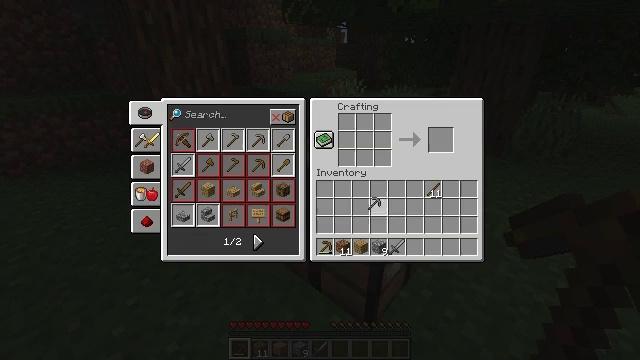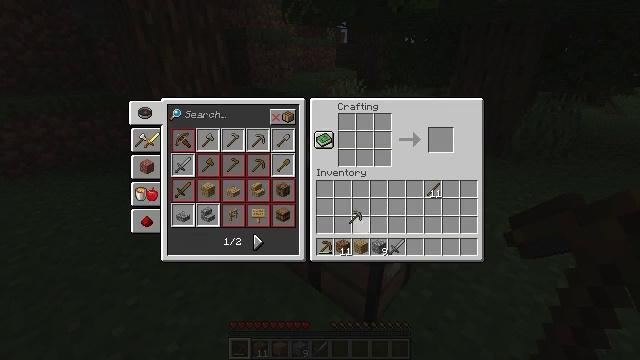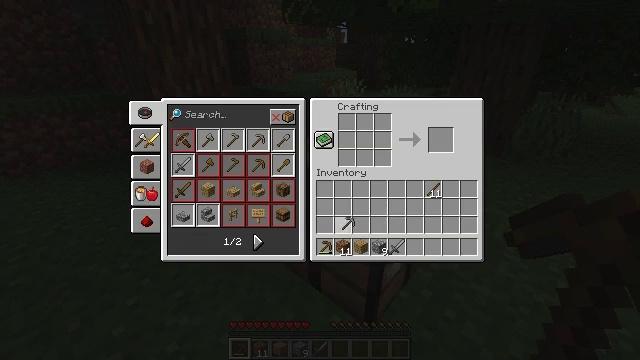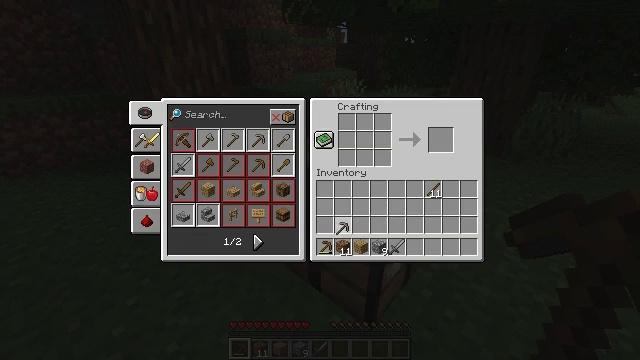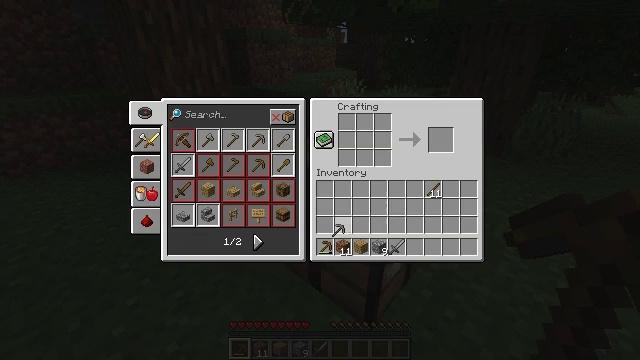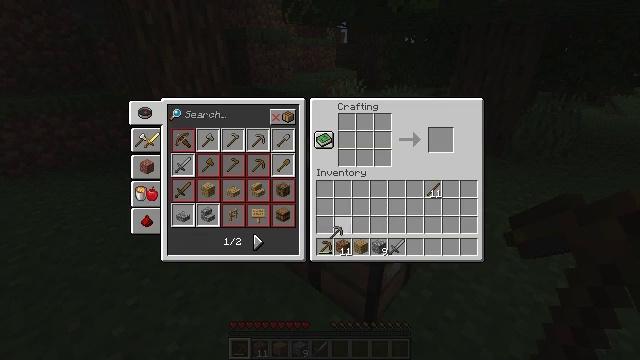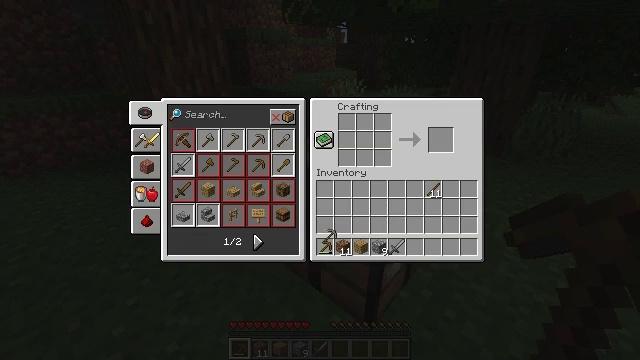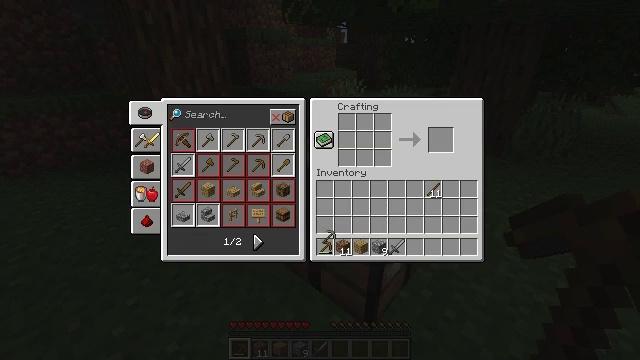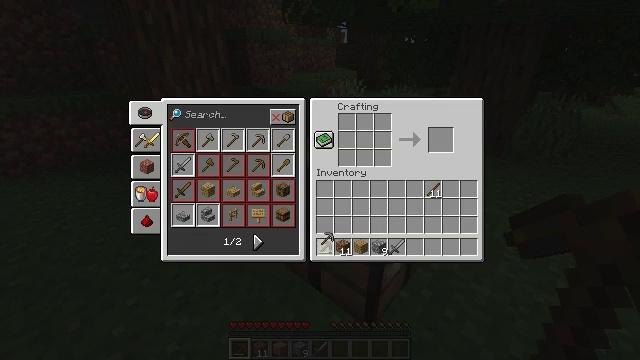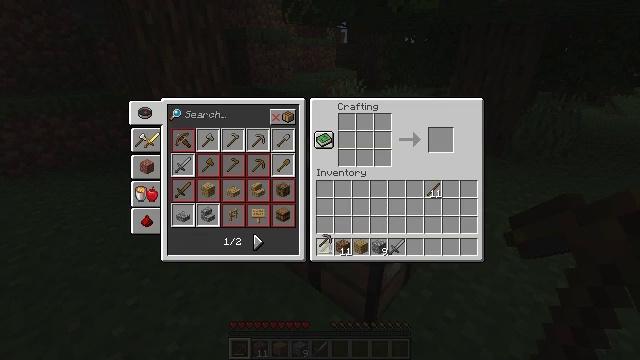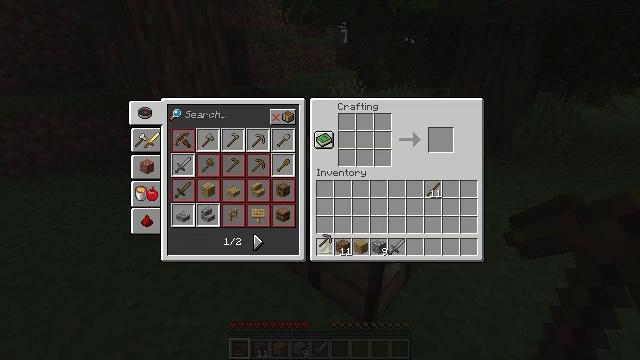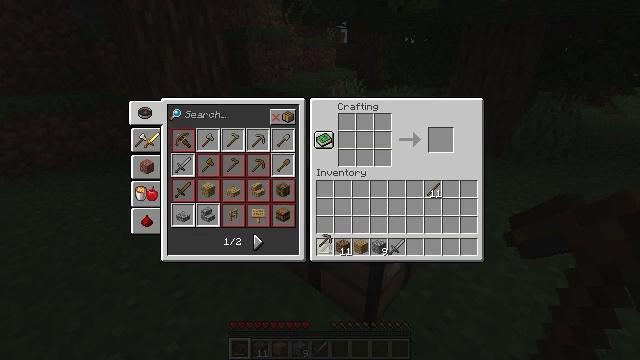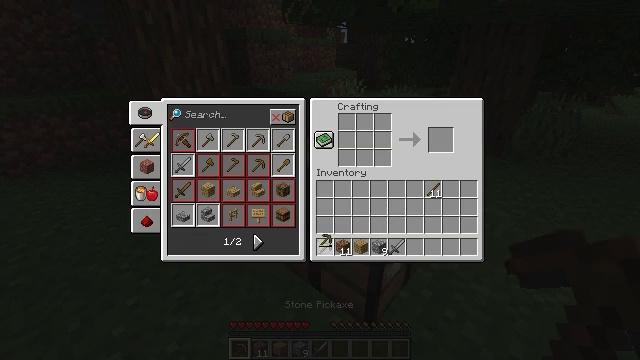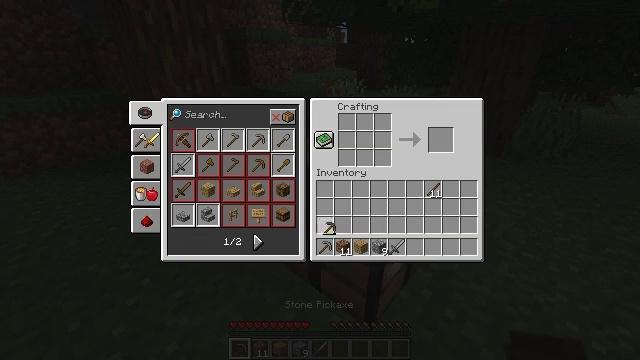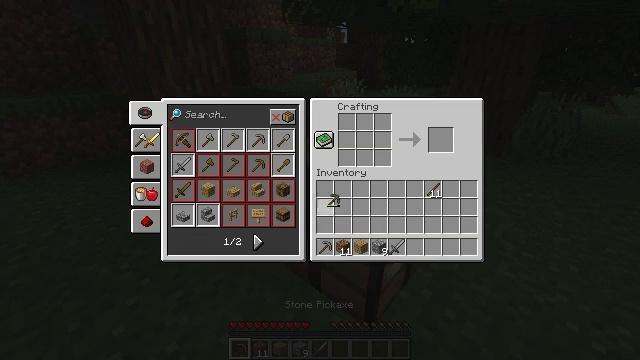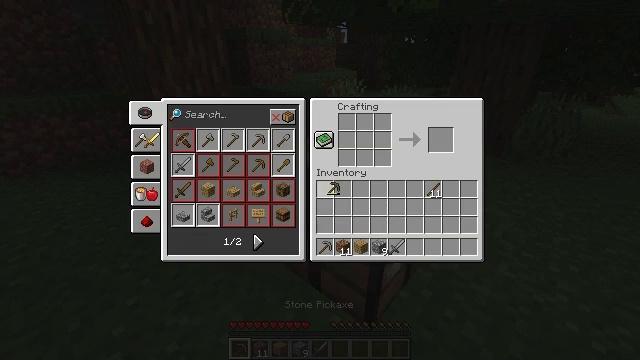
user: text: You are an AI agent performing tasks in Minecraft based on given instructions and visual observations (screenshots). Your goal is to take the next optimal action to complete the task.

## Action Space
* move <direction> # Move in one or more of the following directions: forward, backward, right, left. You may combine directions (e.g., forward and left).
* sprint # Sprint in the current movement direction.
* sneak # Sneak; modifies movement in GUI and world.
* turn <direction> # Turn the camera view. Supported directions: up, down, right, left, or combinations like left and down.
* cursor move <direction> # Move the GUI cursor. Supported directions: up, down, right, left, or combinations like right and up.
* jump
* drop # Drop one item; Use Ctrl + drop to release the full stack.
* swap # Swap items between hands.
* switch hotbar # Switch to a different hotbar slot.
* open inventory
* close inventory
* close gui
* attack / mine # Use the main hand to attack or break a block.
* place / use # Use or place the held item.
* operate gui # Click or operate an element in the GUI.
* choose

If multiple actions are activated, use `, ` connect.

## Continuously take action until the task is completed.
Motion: motion action
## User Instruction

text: Craft a stone shovel.
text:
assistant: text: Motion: cursor move left and down, open gui
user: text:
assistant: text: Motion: cursor move left
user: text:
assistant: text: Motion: no_op
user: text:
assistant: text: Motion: no_op
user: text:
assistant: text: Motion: no_op
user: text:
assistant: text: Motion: no_op
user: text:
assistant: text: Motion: no_op
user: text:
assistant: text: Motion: no_op
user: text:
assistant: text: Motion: operate gui
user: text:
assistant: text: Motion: operate gui
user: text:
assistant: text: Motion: operate gui
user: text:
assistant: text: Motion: no_op
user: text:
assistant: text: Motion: cursor move up
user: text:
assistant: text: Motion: cursor move up
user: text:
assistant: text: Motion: cursor move up
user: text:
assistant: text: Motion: no_op
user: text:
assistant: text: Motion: operate gui
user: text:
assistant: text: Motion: operate gui
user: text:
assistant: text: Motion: operate gui
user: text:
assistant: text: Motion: no_op
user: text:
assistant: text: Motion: no_op
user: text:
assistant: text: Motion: no_op
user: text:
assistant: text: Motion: no_op
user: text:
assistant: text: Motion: cursor move left and up
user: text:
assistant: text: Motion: cursor move left and up
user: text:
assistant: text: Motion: cursor move left
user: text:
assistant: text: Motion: no_op
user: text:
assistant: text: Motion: cursor move left
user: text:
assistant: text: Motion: no_op
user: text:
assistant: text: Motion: operate gui